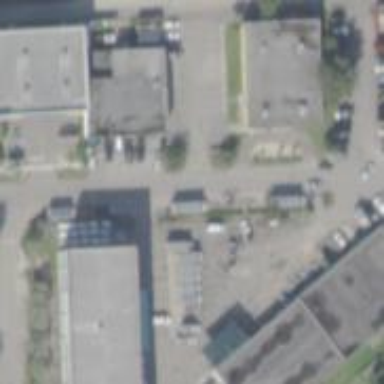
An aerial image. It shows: Commercial building.